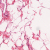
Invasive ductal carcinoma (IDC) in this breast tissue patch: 0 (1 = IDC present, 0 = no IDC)